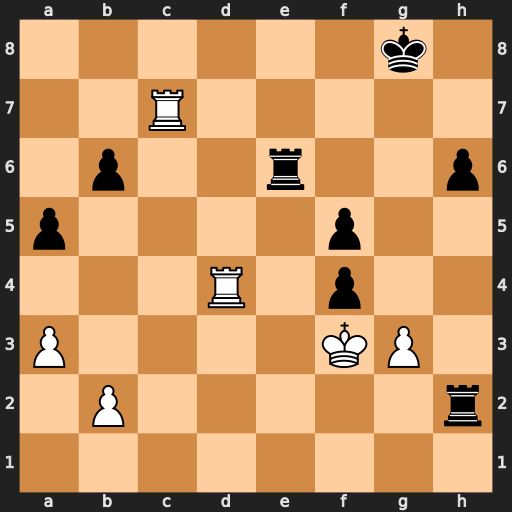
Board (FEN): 6k1/2R5/1p2r2p/p4p2/3R1p2/P4KP1/1P5r/8
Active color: w
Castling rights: -
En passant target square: -
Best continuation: Rd8+ Re8 Rxe8#